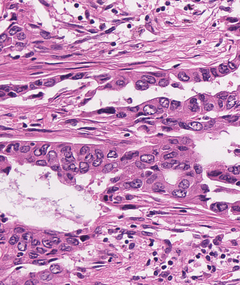
Tumor epithelial tissue: yes
Tumor-associated stroma tissue: yes
Normal tissue: no